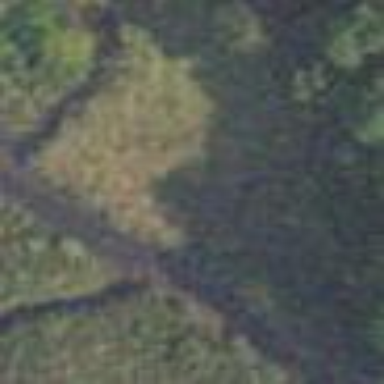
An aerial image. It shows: Marsh wetland.